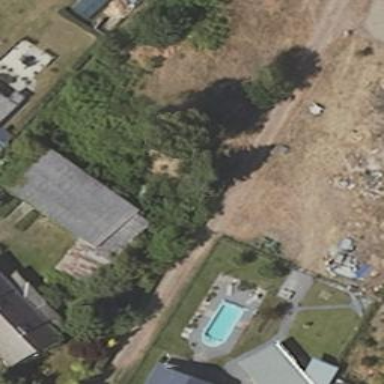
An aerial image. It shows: Shed building.